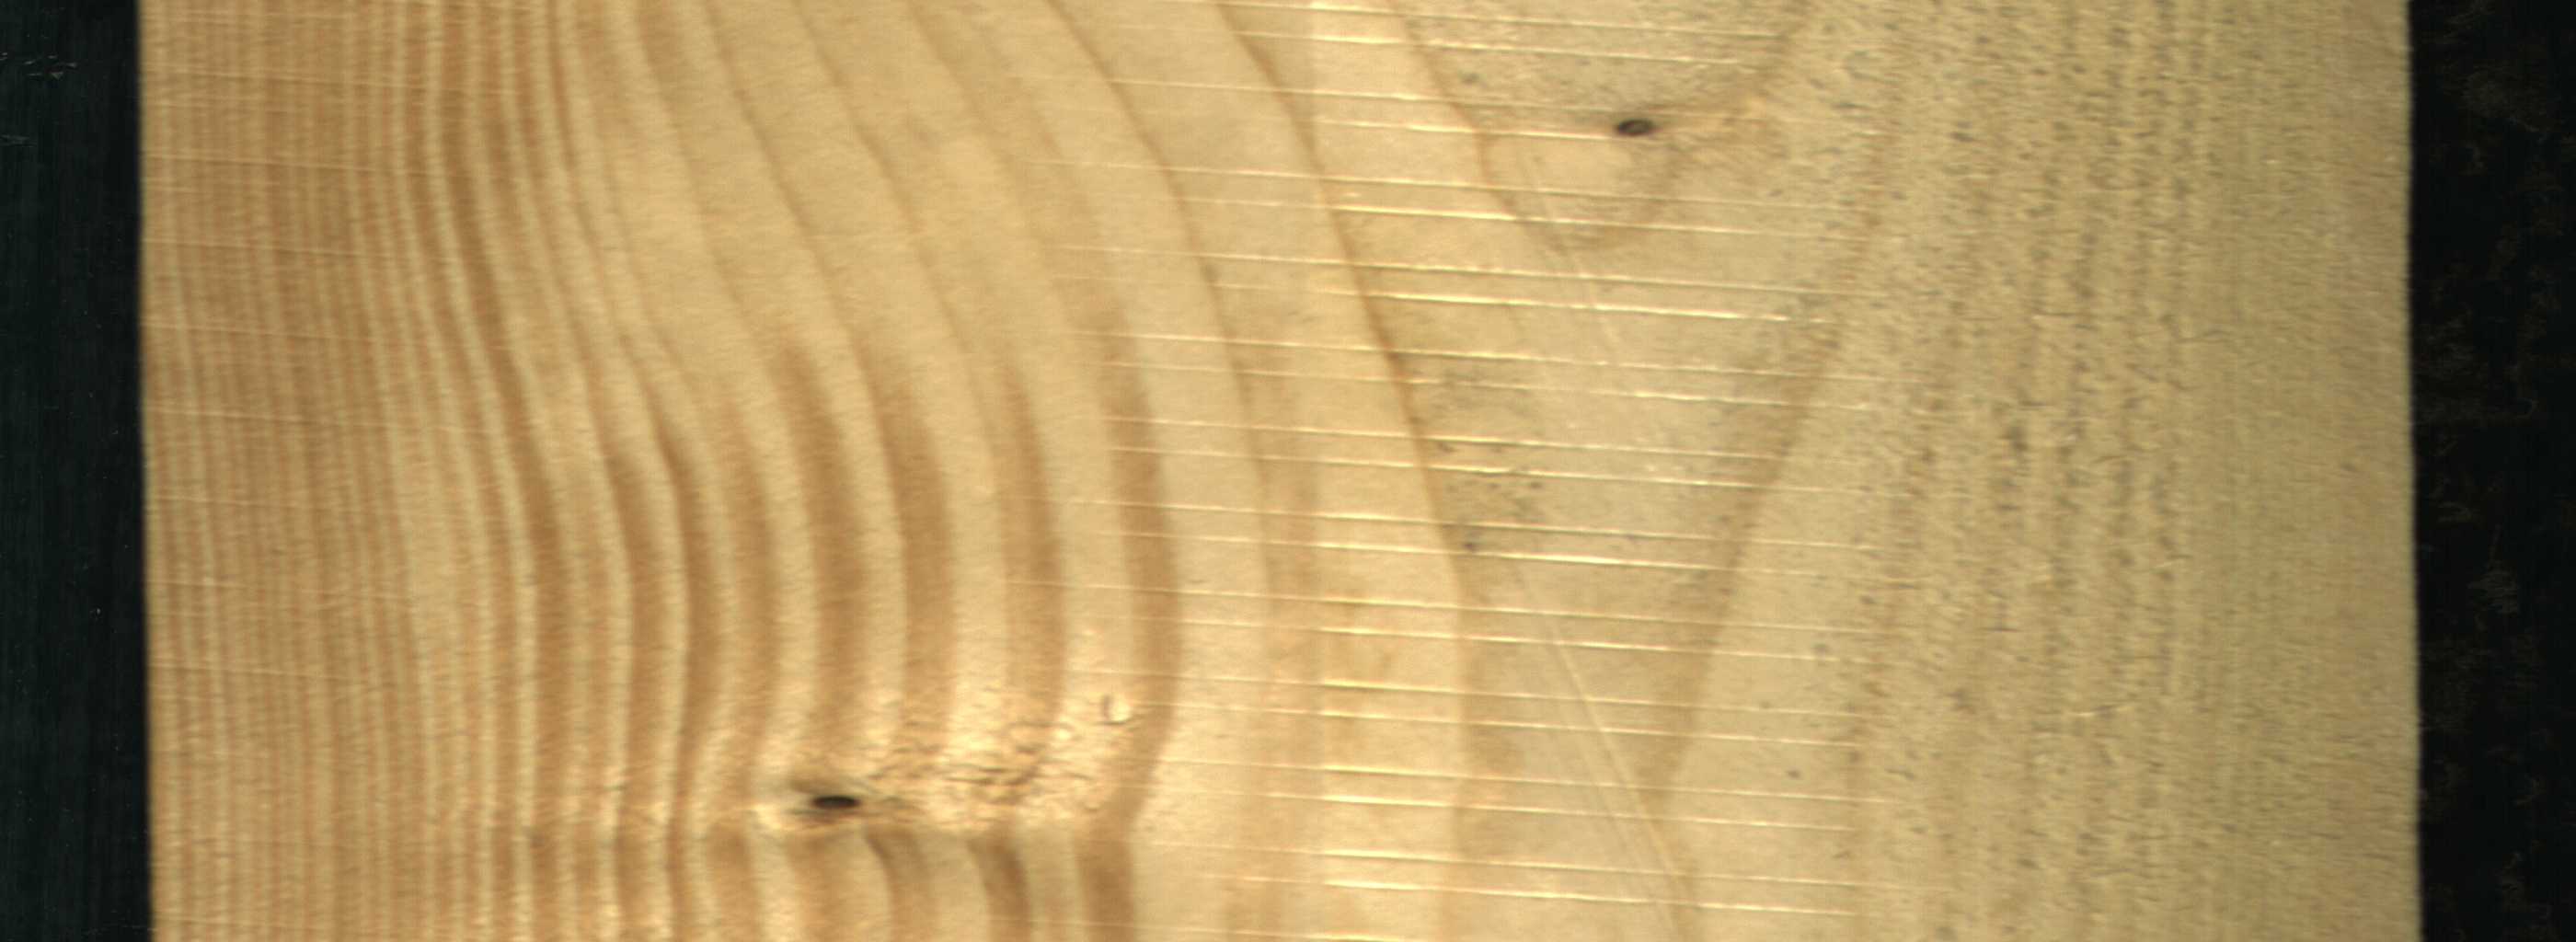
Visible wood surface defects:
Dead_Knot
Live_Knot